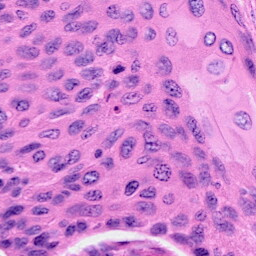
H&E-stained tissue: Cervix